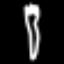
Label: fork